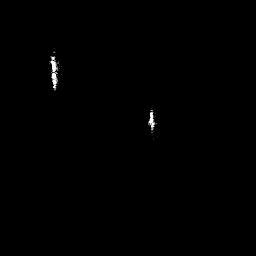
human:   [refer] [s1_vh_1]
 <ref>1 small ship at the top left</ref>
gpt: <box>[[18, 21, 22, 34, 0]]</box>